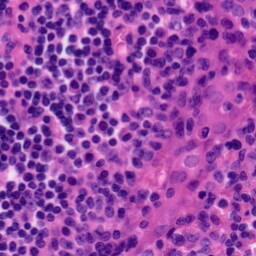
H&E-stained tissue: Tonsil